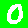
Digit: 0